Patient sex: M
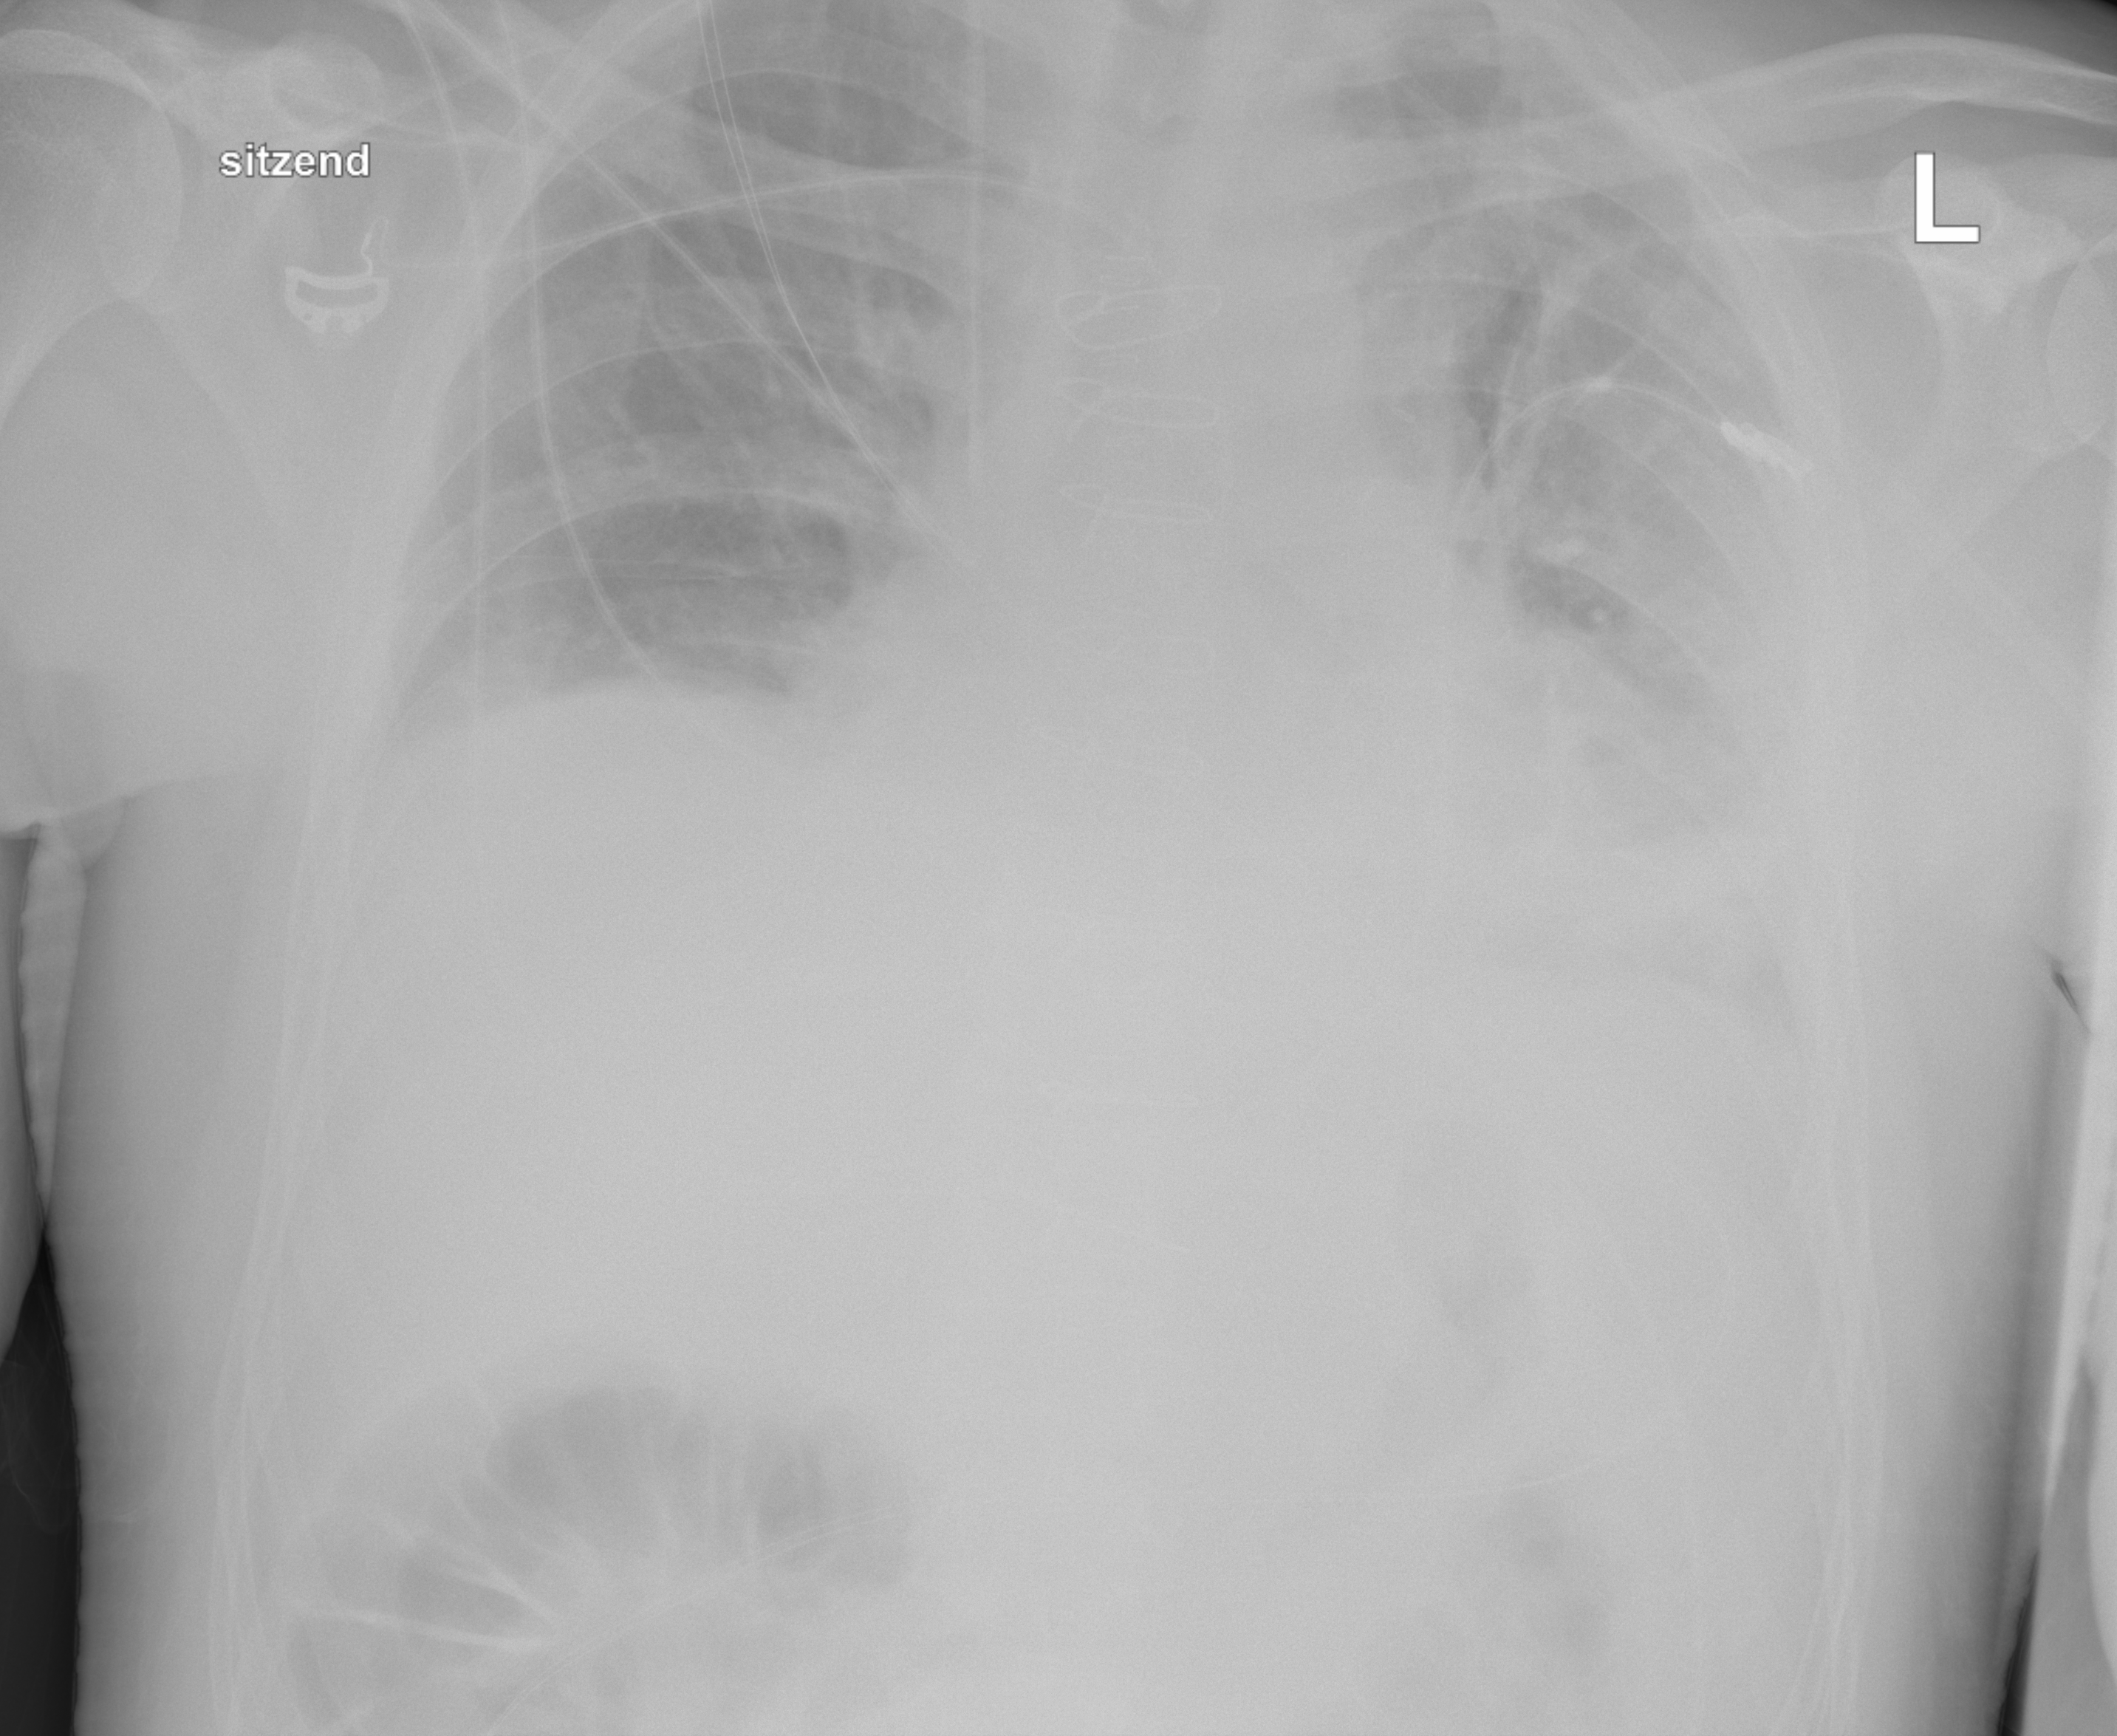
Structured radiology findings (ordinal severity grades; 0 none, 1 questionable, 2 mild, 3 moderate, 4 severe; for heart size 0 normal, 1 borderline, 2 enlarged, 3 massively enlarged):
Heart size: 2
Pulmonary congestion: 2
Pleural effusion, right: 0
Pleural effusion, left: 2
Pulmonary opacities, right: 1
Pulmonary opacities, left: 1
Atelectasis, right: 2
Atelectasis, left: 2